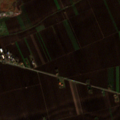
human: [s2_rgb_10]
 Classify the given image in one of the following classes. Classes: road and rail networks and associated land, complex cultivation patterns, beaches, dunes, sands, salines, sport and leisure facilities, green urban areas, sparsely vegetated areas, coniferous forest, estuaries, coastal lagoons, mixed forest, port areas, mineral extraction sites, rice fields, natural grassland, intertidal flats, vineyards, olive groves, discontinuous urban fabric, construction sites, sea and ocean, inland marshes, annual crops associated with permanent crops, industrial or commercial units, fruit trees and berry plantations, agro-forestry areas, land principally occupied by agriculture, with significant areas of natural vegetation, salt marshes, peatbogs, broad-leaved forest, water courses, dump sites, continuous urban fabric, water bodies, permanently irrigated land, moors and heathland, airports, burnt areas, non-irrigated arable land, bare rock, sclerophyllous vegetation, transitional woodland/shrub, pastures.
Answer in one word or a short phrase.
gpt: discontinuous urban fabric, non-irrigated arable land